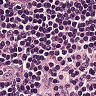
Metastatic tissue present: no